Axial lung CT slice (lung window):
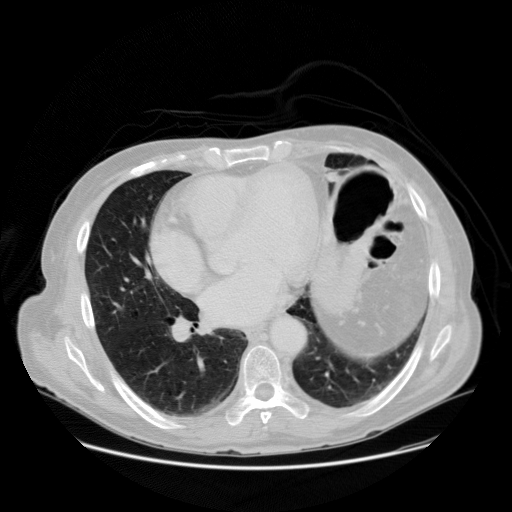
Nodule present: no